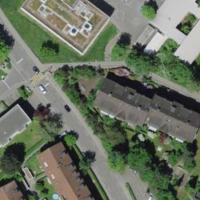
EUNIS habitat code: 54
Species observed at this site:
Ilex aquifolium